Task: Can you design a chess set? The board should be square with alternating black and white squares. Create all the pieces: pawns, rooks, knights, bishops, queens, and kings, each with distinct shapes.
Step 4009:
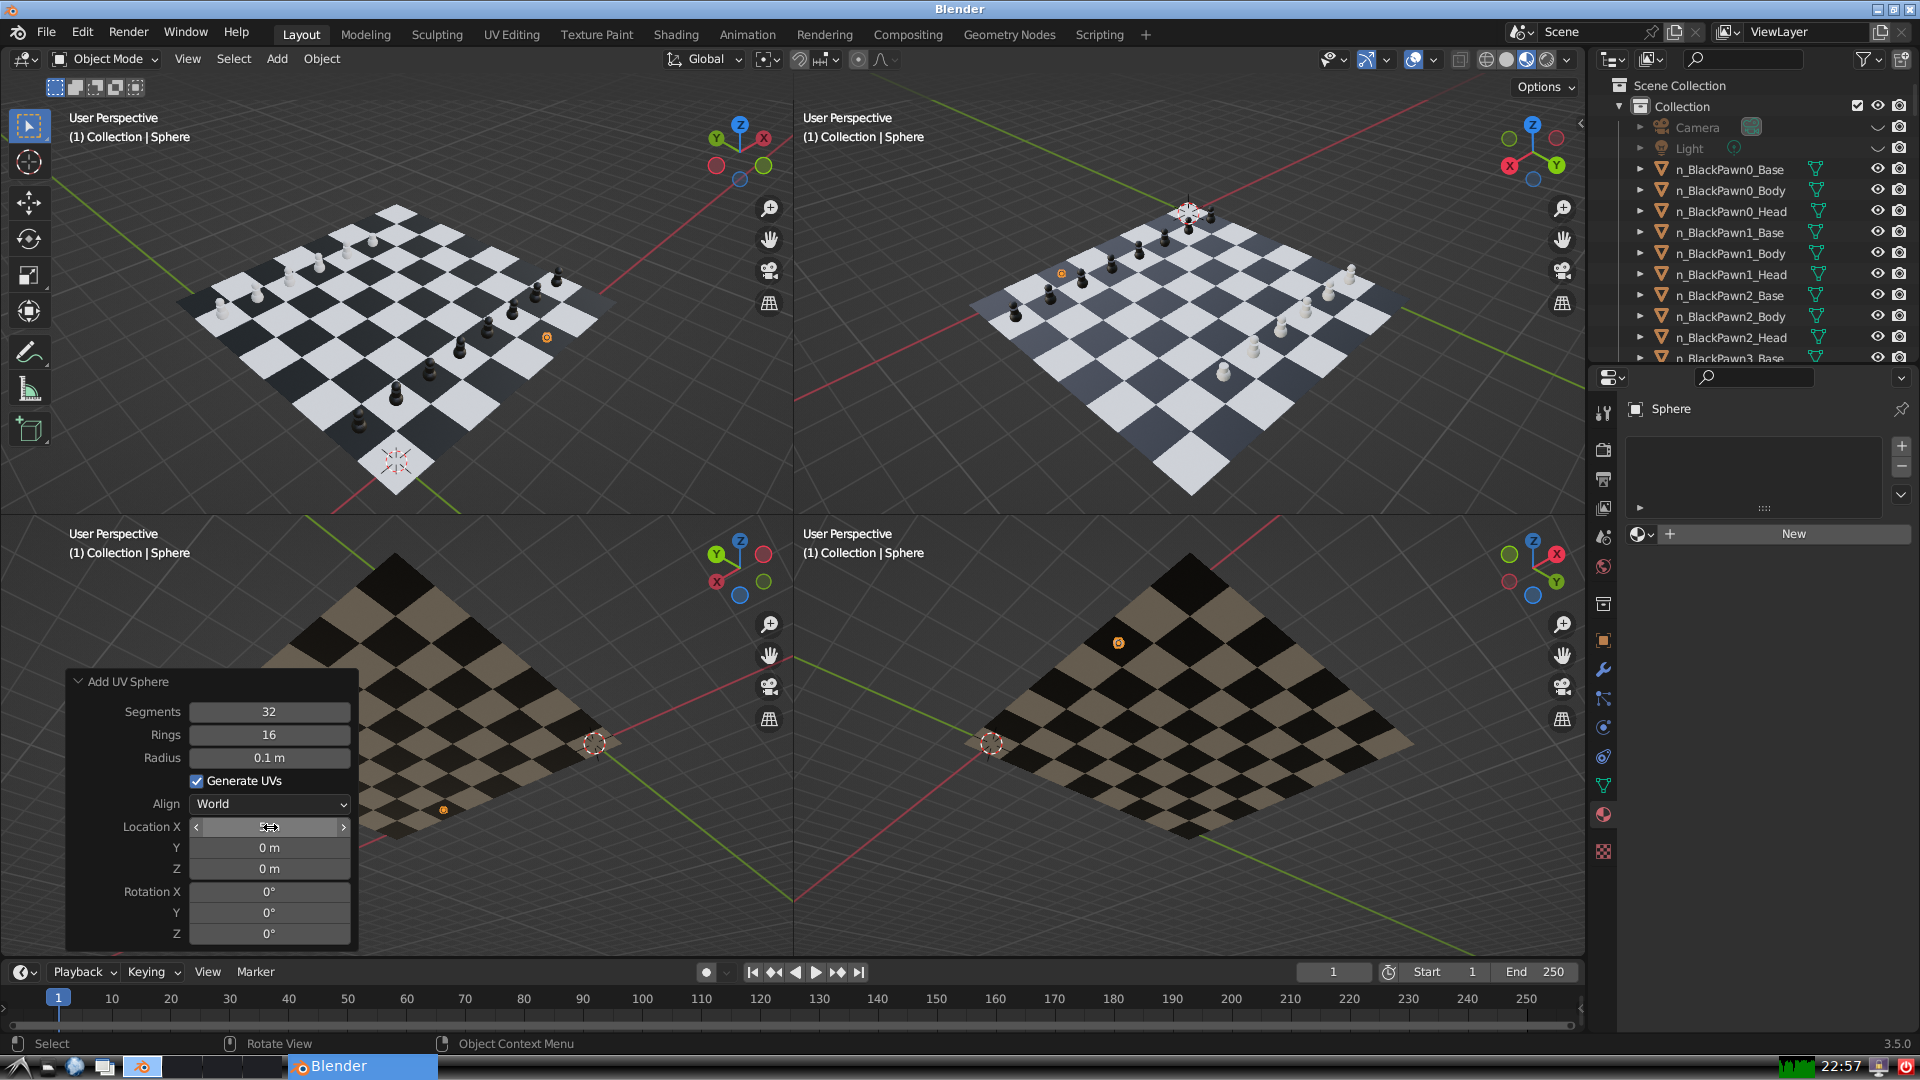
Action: {"mouse_move": [270, 849]}